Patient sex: M
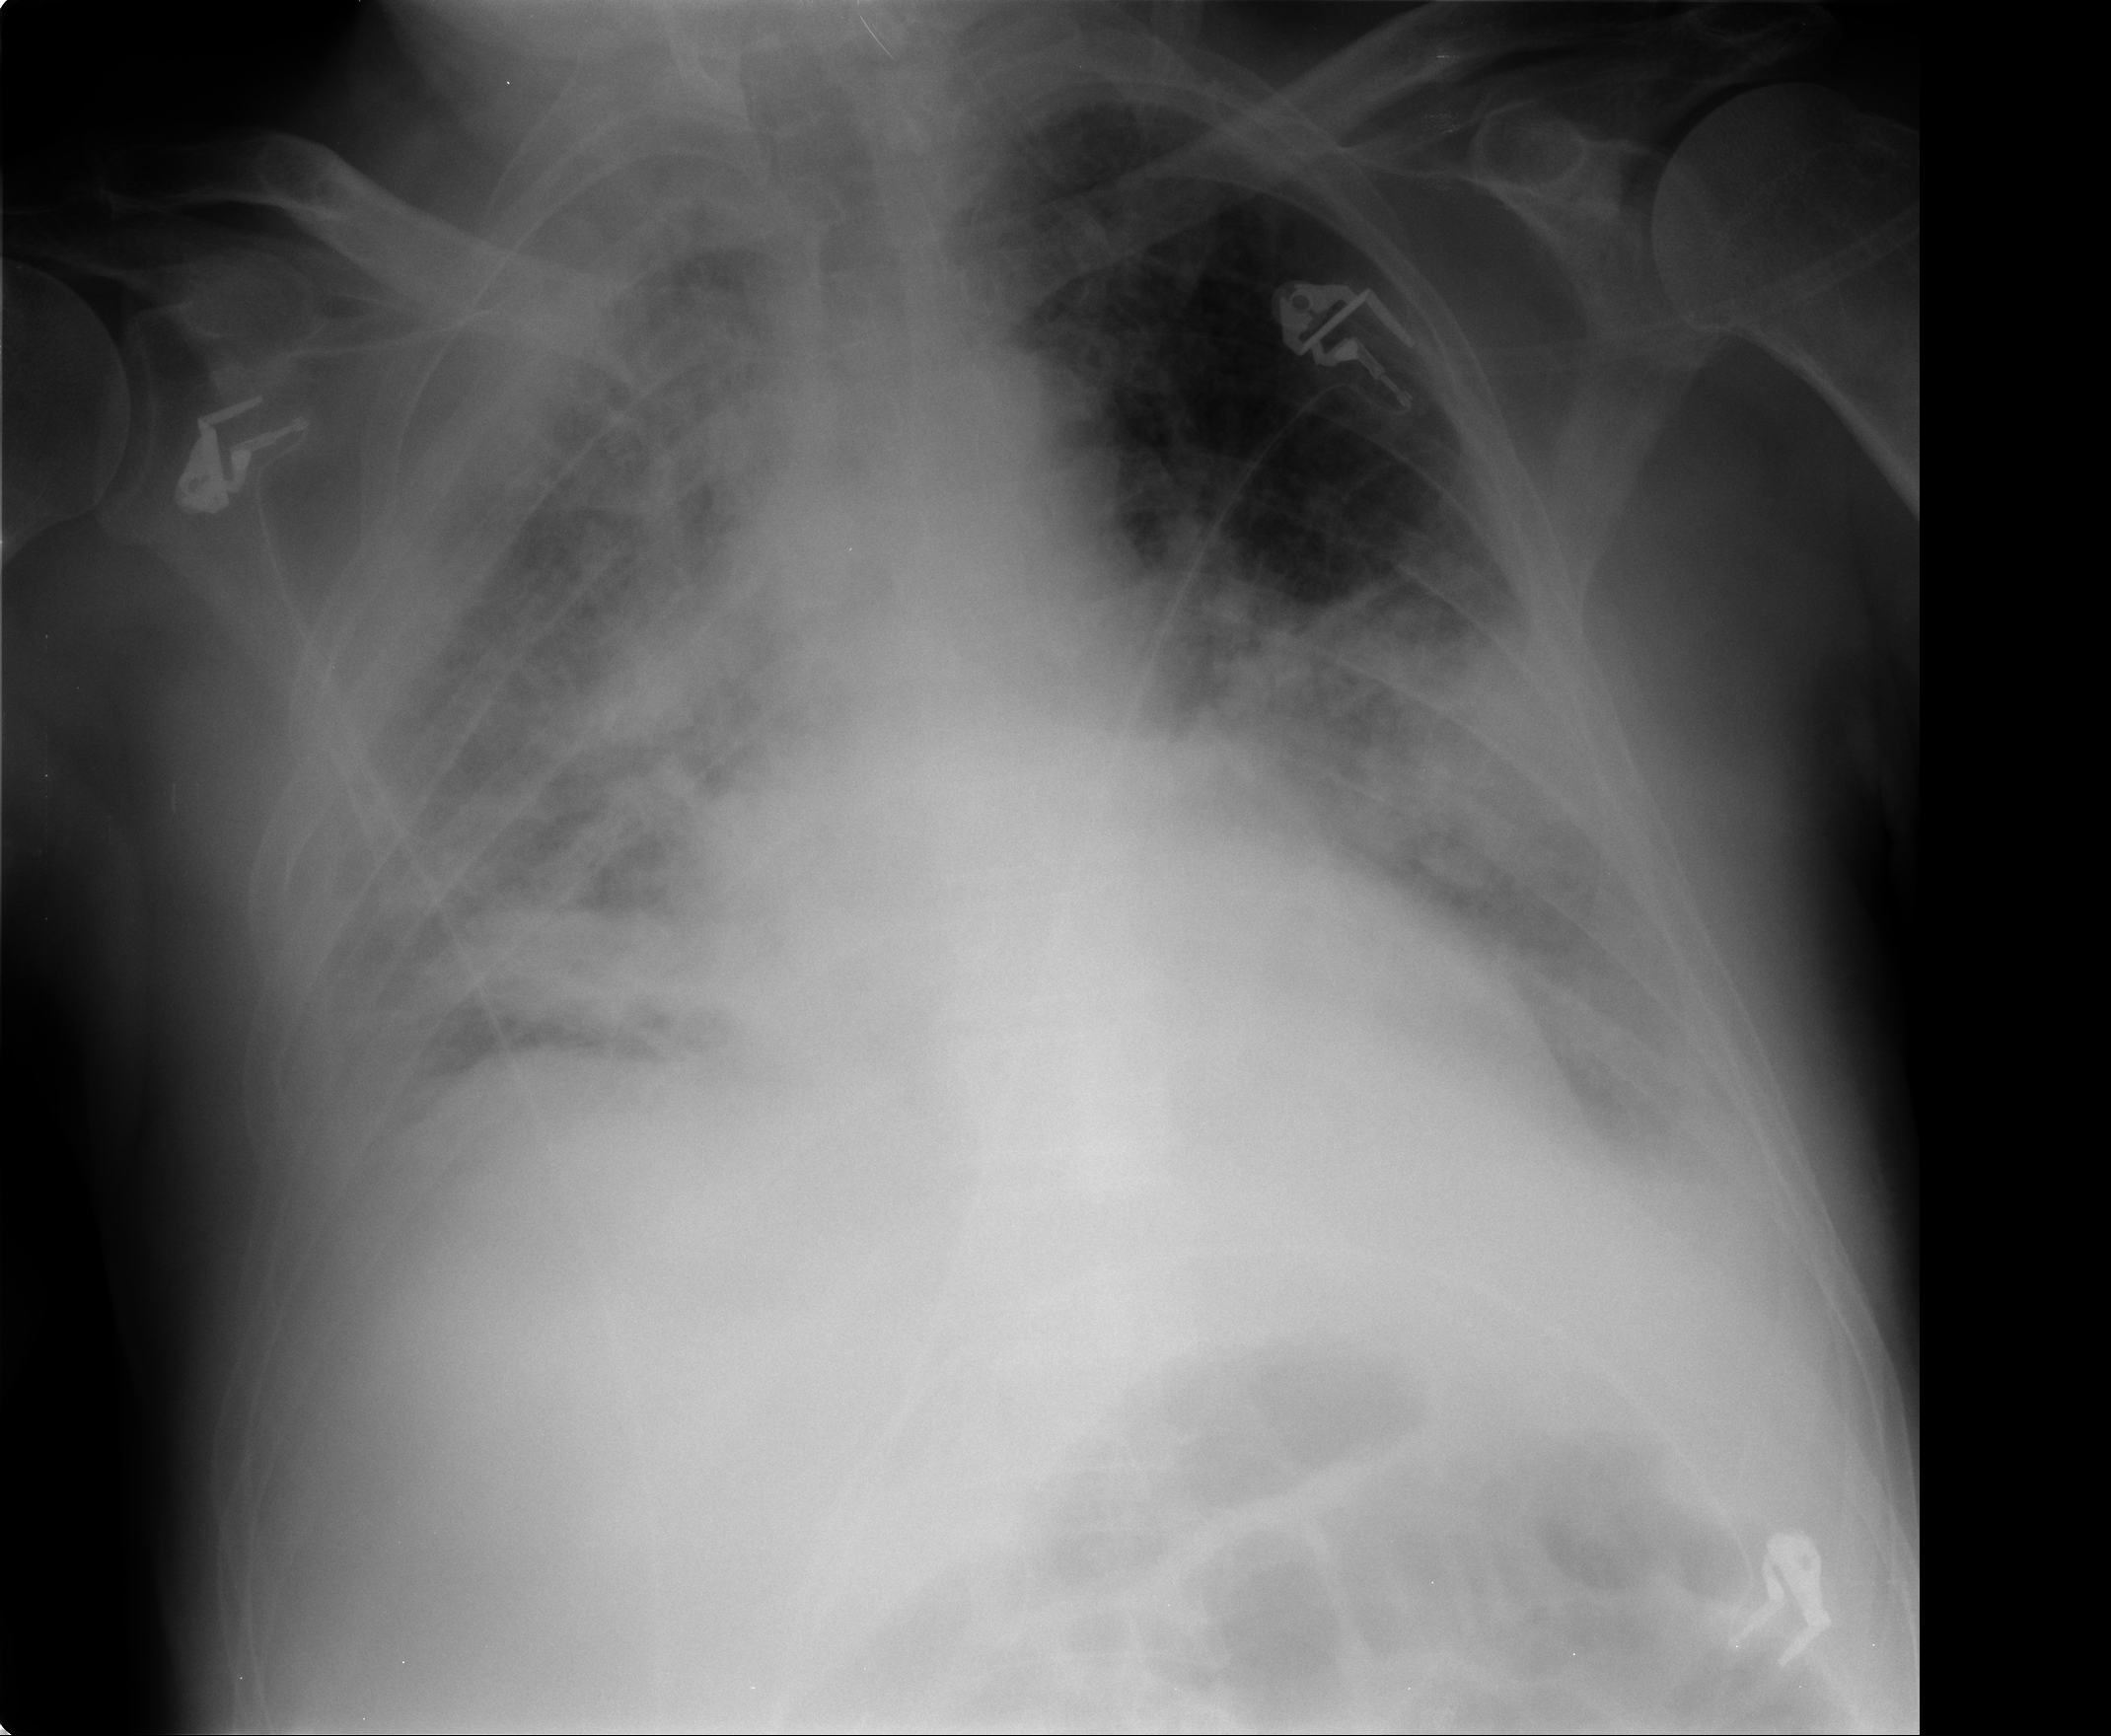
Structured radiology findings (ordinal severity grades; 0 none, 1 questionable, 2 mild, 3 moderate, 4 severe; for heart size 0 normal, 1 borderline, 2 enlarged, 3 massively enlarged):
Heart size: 1
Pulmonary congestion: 2
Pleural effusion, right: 3
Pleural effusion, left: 2
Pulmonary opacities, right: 3
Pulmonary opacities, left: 3
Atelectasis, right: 3
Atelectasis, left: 2